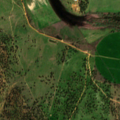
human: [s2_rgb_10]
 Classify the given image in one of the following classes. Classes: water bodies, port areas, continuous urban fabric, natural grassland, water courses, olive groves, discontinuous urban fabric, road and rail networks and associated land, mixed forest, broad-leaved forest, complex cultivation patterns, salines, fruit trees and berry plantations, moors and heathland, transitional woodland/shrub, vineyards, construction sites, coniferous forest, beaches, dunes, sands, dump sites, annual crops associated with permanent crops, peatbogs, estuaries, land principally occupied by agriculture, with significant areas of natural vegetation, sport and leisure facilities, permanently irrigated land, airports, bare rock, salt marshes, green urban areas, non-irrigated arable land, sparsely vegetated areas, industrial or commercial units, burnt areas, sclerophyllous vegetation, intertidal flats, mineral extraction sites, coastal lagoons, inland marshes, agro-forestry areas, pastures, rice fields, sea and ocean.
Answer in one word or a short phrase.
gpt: permanently irrigated land, pastures, agro-forestry areas